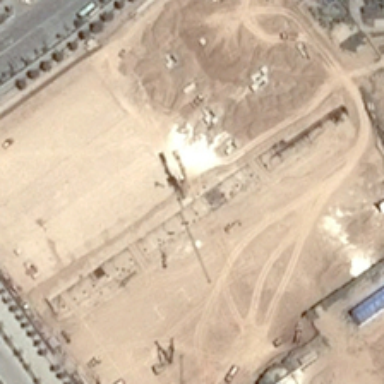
Two roads with green trees are near a piece of bareland .